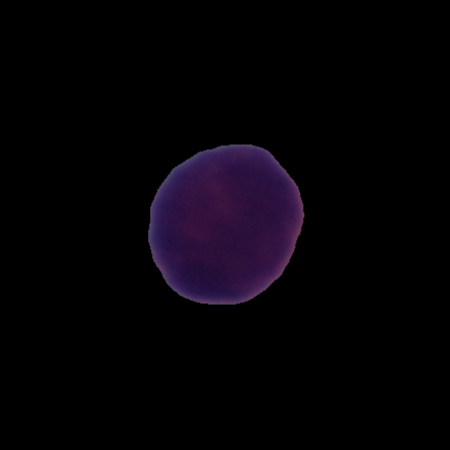
Label: healthy